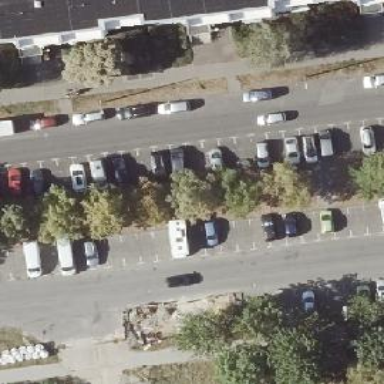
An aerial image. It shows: Parking available on the street side.